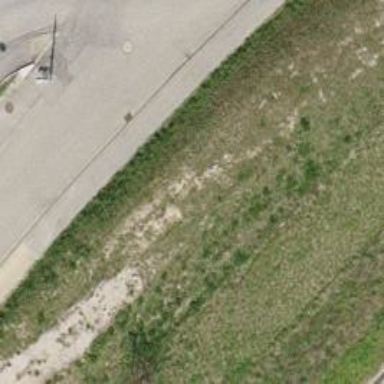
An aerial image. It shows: Abandoned railway.